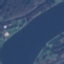
Label: River